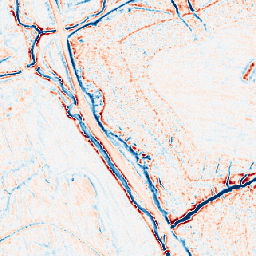
Category: edge_preserving
Decomposition family: bilateral
Decomposition parameters: d: 9
sigma_color: 25
sigma_space: 25
Upsampling method: area
Upsampling parameters: scale: 4
Upsampling scale: 4